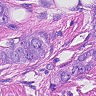
Metastatic tissue present: yes